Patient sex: M
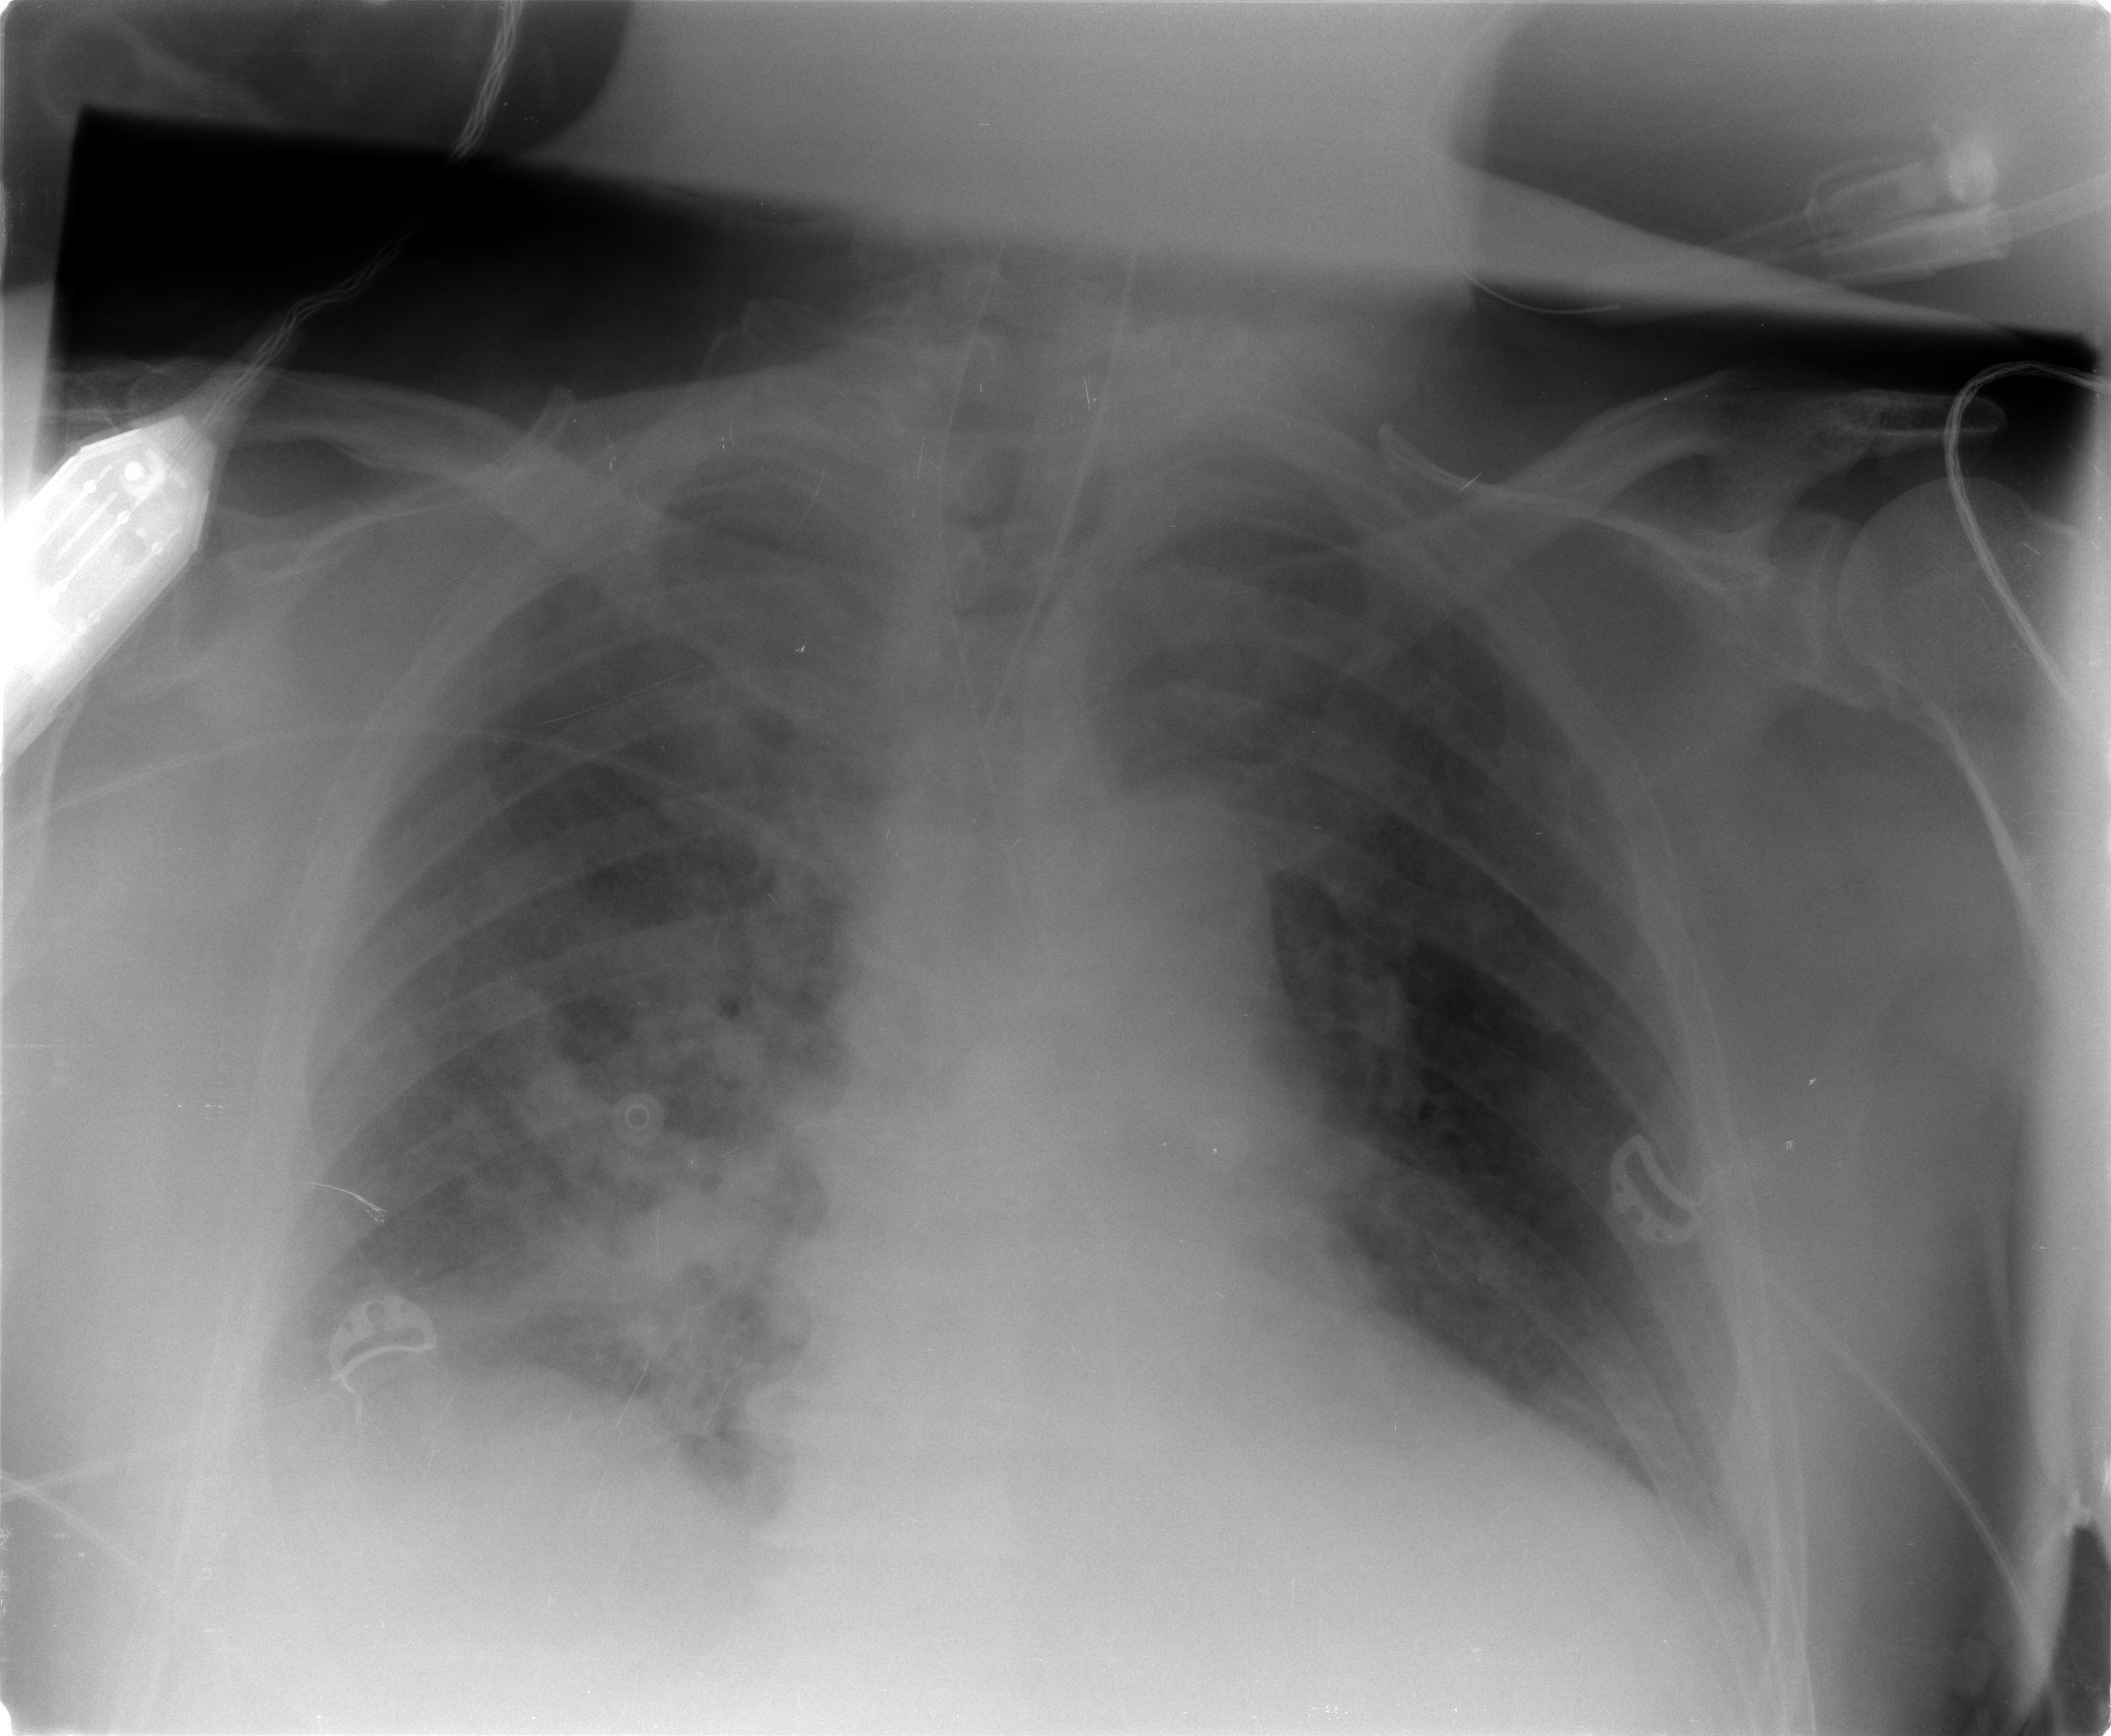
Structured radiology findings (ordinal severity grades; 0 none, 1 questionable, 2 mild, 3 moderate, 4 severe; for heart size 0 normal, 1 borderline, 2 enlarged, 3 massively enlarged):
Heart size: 2
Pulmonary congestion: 3
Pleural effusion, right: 2
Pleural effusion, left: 0
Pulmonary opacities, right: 3
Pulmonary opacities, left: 2
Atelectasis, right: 2
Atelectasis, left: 2